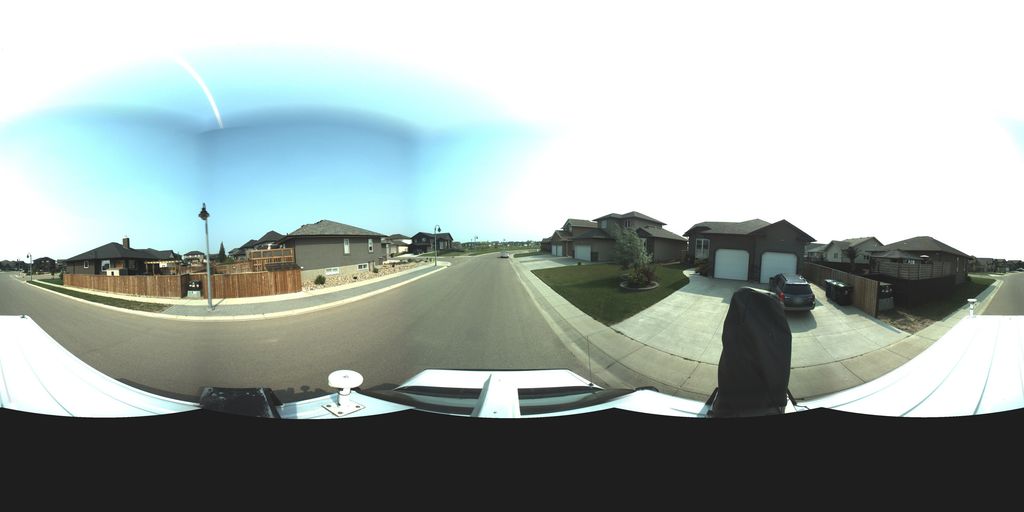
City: saskatoon